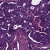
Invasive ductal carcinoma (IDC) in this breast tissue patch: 0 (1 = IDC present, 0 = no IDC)